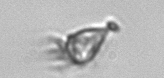
Label: Paratontonia_gracillima